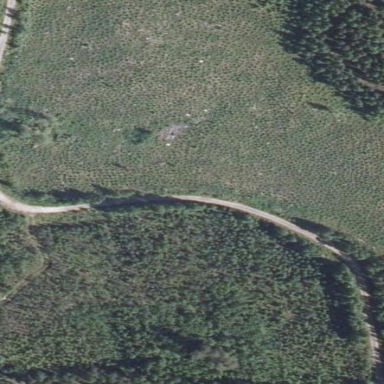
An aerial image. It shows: Clearcut man-made area surrounded by scrub vegetation.